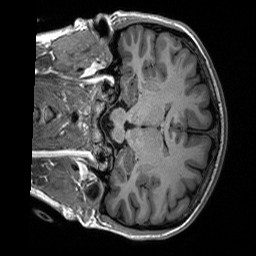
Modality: T1w
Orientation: coronal
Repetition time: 8 s
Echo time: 0.066 s